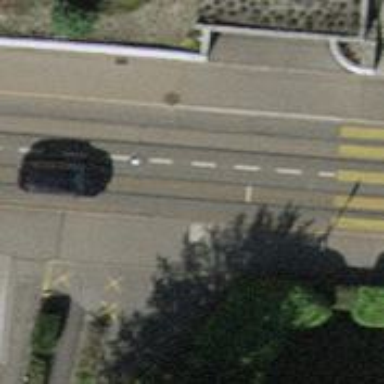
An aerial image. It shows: Tram stop with public transport stop position.